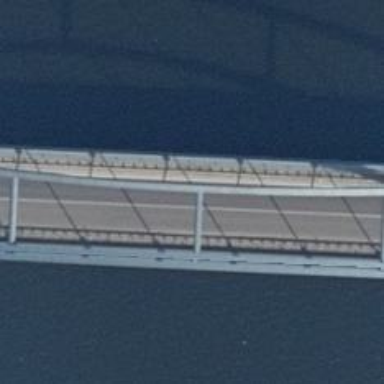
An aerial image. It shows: There is bridge in the image.